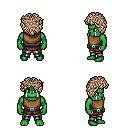
a pixel art fantasy rpg character, male body template, orc, green skin, leather chest armor, metal pants, white blonde curly afro hairstyle, four views (front, back, left, right), 2x2 character sprite sheet, small pixel art, hard edges, no anti-aliasing